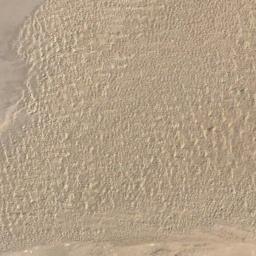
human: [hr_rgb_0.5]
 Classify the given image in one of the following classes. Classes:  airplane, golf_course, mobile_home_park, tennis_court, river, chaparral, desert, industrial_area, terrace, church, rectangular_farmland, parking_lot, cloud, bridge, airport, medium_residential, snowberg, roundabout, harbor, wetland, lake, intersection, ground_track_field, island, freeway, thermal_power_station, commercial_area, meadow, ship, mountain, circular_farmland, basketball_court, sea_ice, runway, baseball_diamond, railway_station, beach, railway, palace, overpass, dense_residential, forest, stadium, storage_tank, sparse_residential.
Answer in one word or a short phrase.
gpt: desert